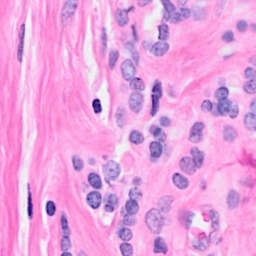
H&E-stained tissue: Breast